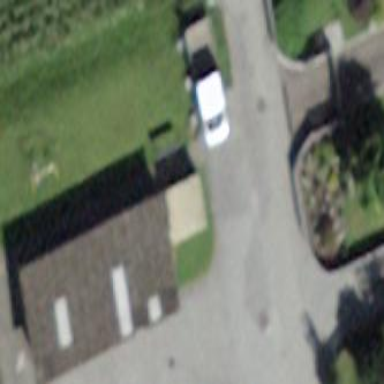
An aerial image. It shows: Garage.